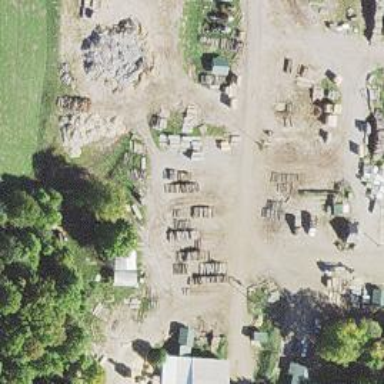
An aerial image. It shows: Industrial area that houses sawmill.